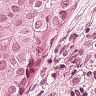
Metastatic tissue present: yes